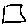
Label: square